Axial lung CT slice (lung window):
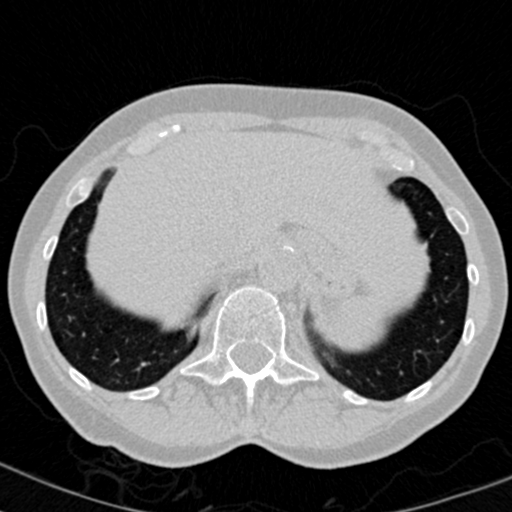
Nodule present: no